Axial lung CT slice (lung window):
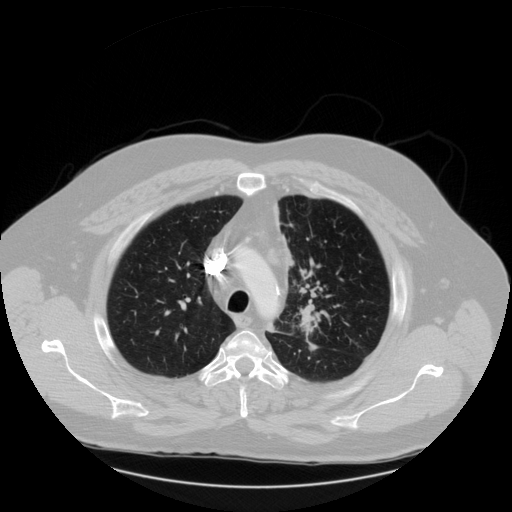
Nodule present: no